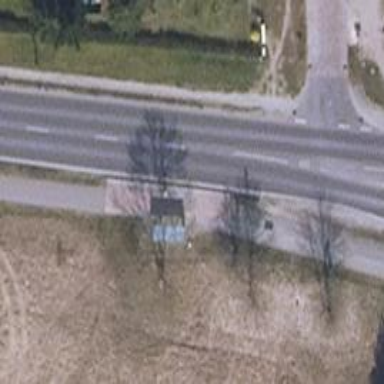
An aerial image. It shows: Asphalt road with primary highway designation. There are separate sidewalks on both sides.